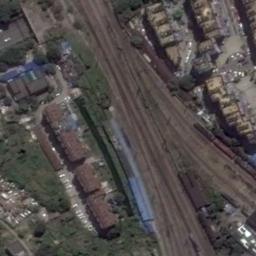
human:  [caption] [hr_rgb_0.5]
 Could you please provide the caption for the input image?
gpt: There are two trains passing by in the picture .

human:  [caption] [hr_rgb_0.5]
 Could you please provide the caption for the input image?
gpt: The railway is next to the grass and houses .

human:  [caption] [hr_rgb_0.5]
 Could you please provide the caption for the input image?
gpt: Several buildings of different shapes are beside the railway .

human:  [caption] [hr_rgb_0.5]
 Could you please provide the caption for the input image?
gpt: These railways are flanked by some buildings .

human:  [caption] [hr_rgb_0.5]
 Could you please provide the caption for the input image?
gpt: There are some green meadows and brown buildings beside the railway .